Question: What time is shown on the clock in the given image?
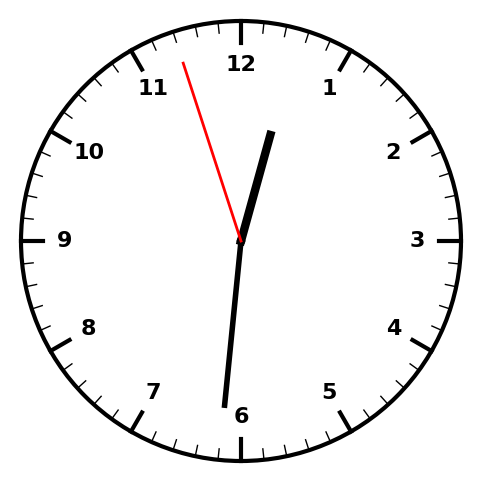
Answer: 12:30:57